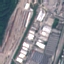
Land use / land cover: Industrial